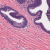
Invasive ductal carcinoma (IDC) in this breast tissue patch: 0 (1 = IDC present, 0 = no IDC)